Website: apple
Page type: billing-address
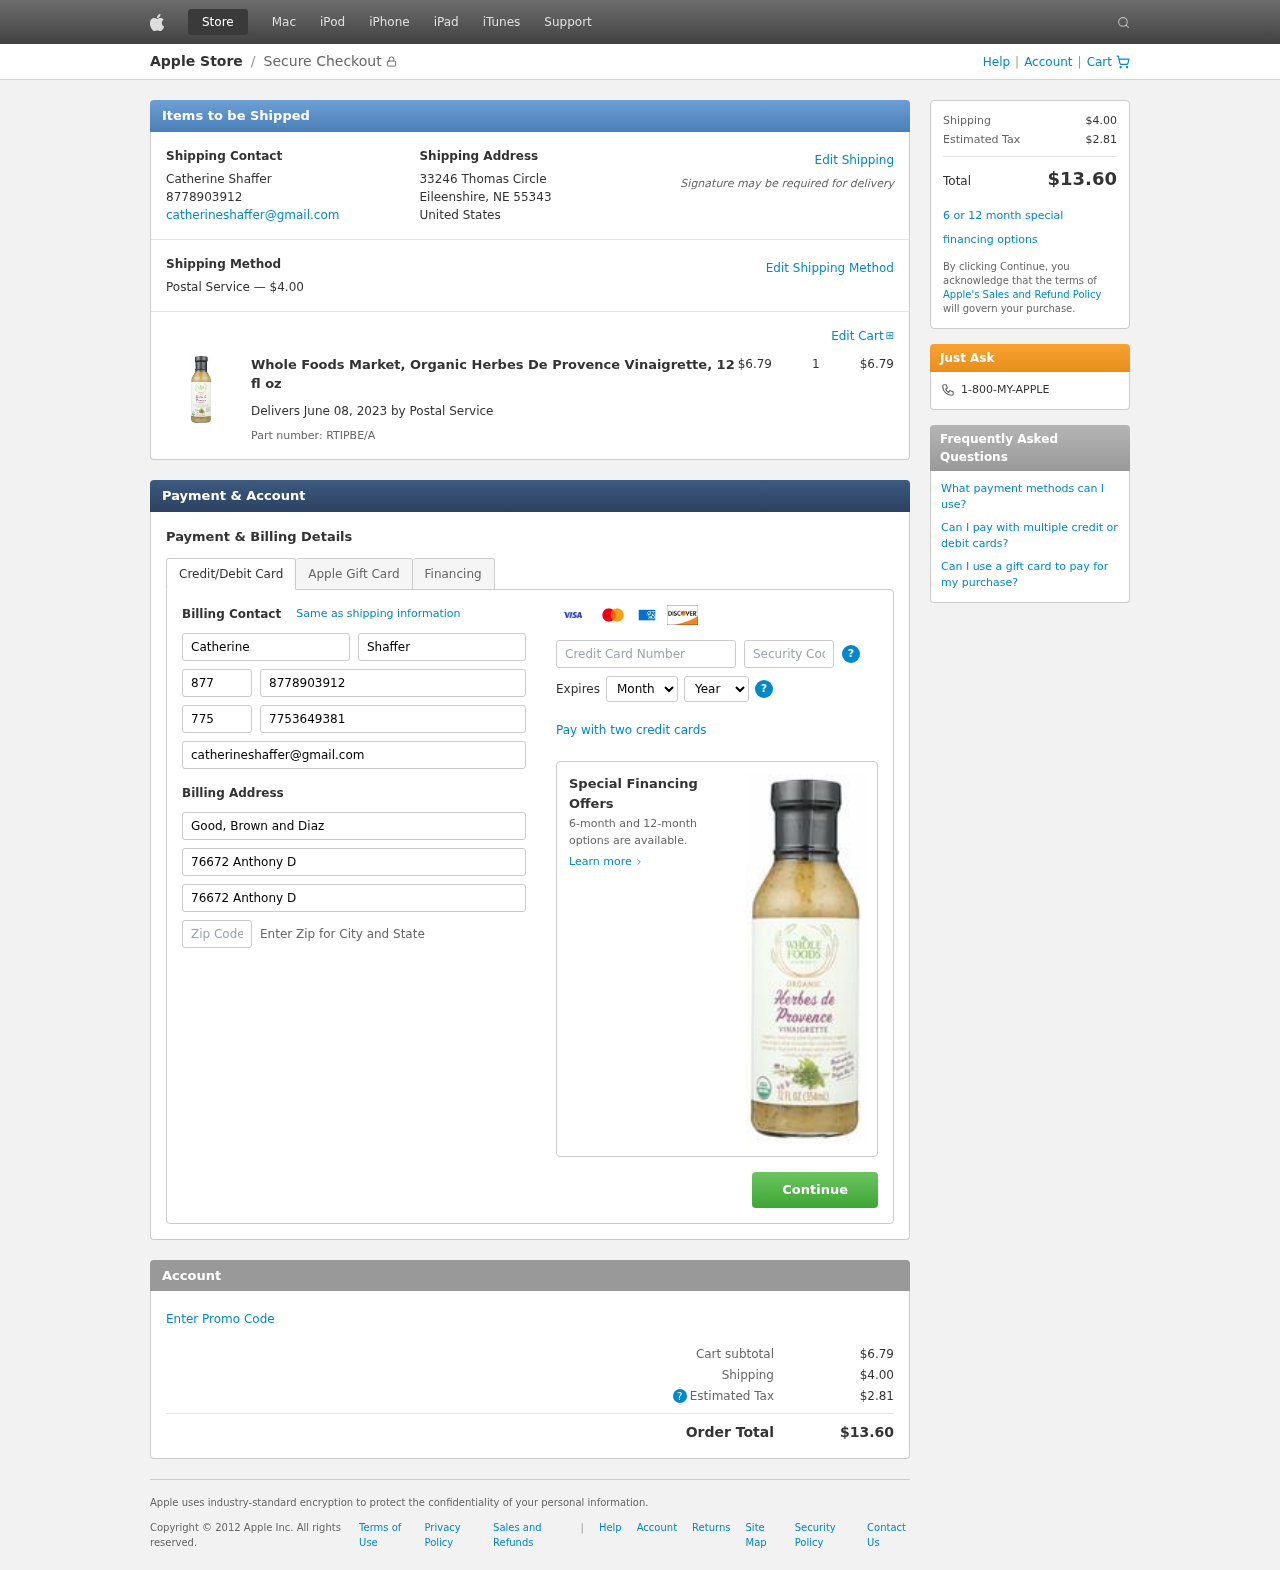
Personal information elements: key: PII_CARD_CVV
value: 740
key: PII_CARD_EXPIRY_MONTH
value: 12
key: PII_CARD_EXPIRY_YEAR
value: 26
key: PII_CARD_NUMBER
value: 2270 6461 3869 1653
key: PII_CITY_STATE_ZIP
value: Eileenshire, NE 55343
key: PII_COMPANY
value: Good, Brown and Diaz
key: PII_COUNTRY
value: United States
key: PII_EMAIL
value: catherineshaffer@gmail.com
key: PII_FIRSTNAME
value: Catherine
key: PII_FULLNAME
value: Catherine Shaffer
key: PII_LASTNAME
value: Shaffer
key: PII_PHONE
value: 8778903912
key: PII_PHONE_ALT
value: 7753649381
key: PII_PHONE_ALT_AREA
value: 775
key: PII_PHONE_AREA
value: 877
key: PII_POSTCODE2
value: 46143
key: PII_STREET
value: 33246 Thomas Circle
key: PII_STREET2
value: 76672 Anthony Divide Suite 649
Product elements: key: PRODUCT1_NAME
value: Whole Foods Market, Organic Herbes De Provence Vinaigrette, 12 fl oz
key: PRODUCT1_PRICE
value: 6.79
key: PRODUCT1_QUANTITY
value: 1
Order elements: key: ORDER_SHIPPING_COST
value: $4.00
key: ORDER_SUBTOTAL
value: $6.79
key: ORDER_DELIVERY_DATE
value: June 08, 2023
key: ORDER_PART_NUMBER
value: RTIPBE/A
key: ORDER_TAX
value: $2.81
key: ORDER_TOTAL
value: $13.60